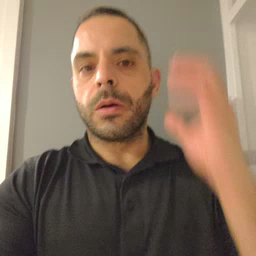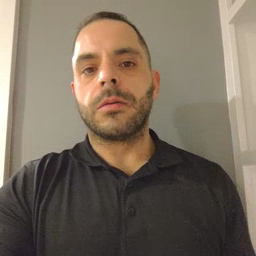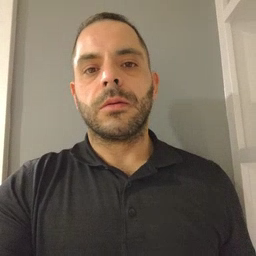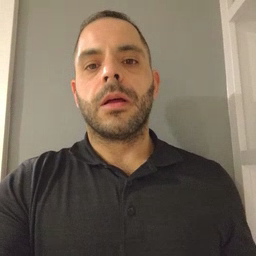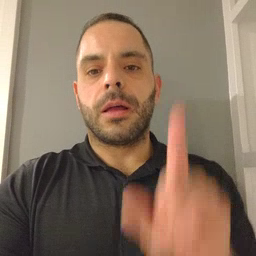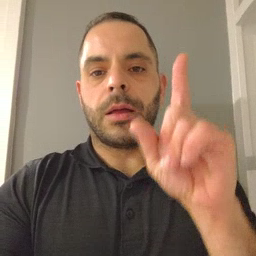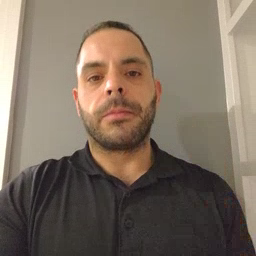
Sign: up